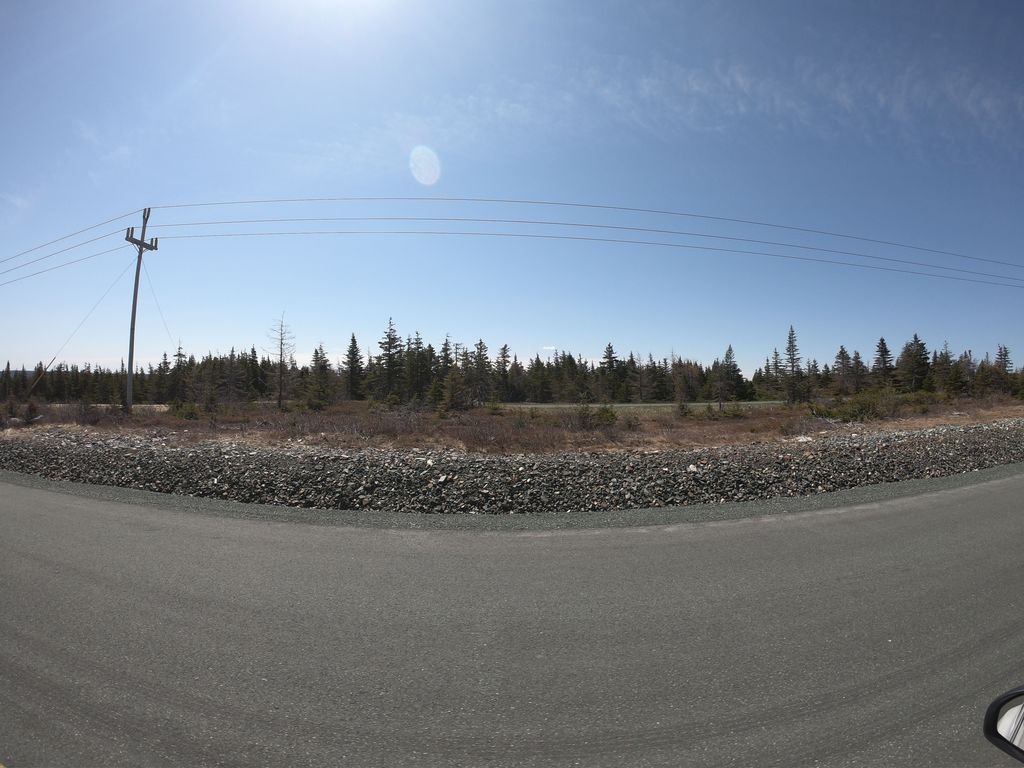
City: st_johns